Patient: sex F, age 48
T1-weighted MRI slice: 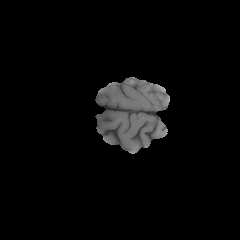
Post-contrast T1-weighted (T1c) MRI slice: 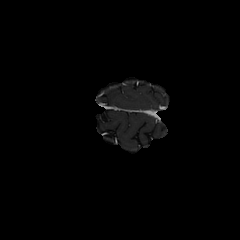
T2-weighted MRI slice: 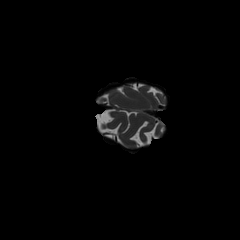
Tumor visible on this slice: no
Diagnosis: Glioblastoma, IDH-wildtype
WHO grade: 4